Field crop: maize
Growth stage: 2
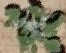
Species: chenopodium